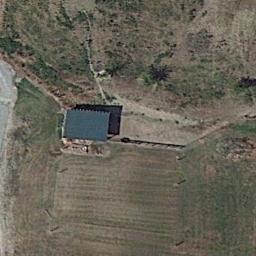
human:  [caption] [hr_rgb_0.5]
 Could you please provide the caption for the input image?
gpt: The sparse residential is on the grass next to some trees and bare land .

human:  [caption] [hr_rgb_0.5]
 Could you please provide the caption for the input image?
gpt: A house in a sparse residential area surrounded by farmland .

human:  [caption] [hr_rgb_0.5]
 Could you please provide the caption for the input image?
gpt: There is a building in the sparse residential .

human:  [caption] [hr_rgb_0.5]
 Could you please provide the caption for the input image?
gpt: Two paths lead to a small black house .

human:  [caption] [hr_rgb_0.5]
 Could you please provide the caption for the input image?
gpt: A sparse residential area with a green building .